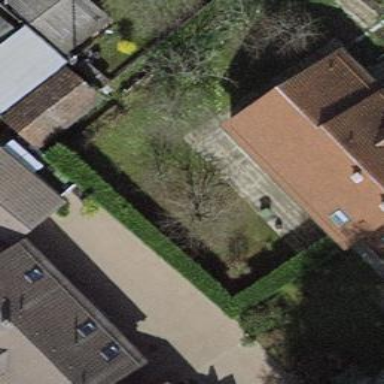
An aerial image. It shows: Garden surrounded by fence.